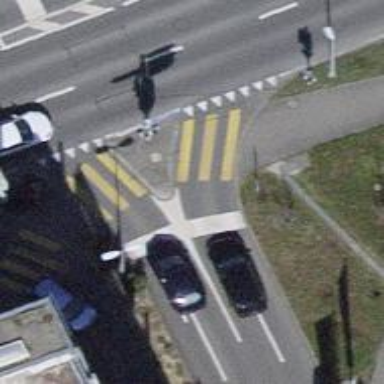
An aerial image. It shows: Crossing with traffic signals and zebra markings.